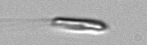
Label: Chrysochromulina